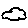
Label: cloud